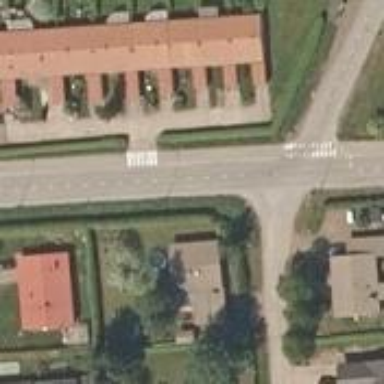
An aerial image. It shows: Asphalt cycleway.